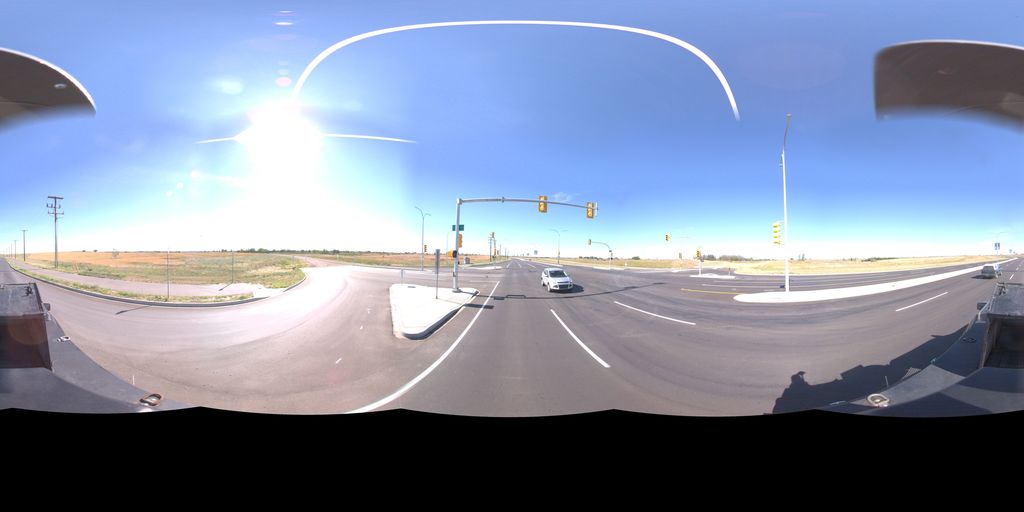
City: saskatoon